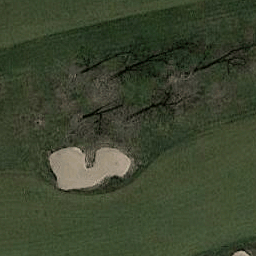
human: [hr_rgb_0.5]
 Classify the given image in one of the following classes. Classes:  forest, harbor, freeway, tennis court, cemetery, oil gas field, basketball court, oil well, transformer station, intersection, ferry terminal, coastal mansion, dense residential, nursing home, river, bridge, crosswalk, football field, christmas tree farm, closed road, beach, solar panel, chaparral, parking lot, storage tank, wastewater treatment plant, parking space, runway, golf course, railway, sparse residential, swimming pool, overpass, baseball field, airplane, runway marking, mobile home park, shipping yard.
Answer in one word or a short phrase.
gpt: golf course